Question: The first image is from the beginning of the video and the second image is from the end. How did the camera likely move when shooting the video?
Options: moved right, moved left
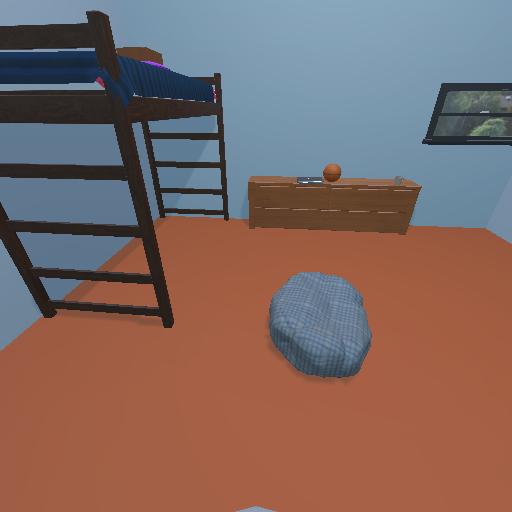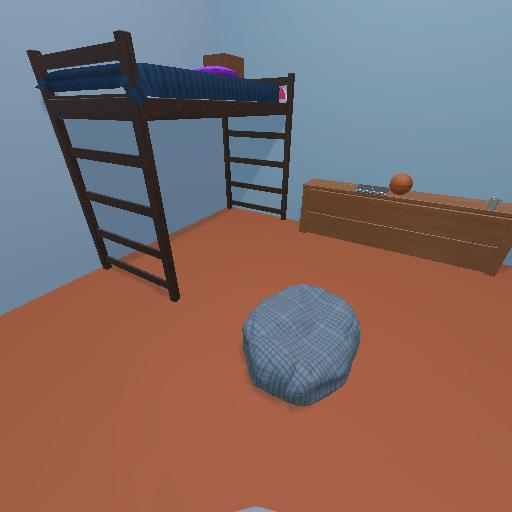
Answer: moved right